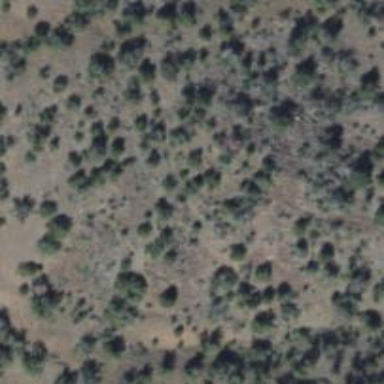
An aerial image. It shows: Patch of scrub vegetation.